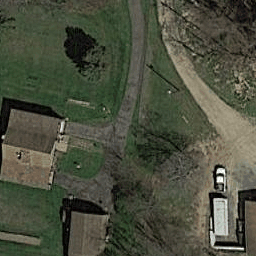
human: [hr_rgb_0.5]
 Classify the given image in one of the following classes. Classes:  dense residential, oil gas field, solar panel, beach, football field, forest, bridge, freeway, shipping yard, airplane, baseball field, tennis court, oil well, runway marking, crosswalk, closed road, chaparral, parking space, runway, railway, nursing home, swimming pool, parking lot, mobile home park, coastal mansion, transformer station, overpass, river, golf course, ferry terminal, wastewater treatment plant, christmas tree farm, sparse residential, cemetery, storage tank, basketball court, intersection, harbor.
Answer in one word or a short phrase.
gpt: sparse residential